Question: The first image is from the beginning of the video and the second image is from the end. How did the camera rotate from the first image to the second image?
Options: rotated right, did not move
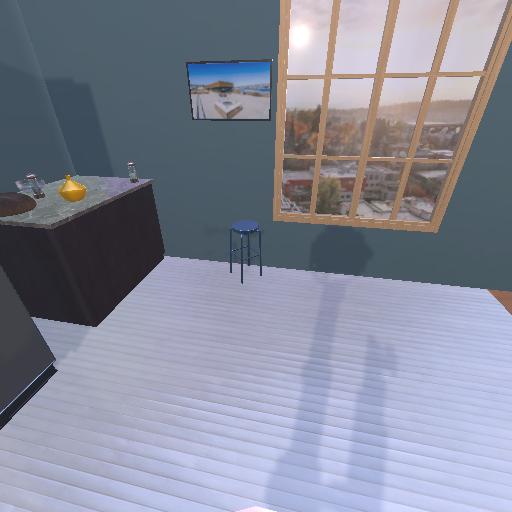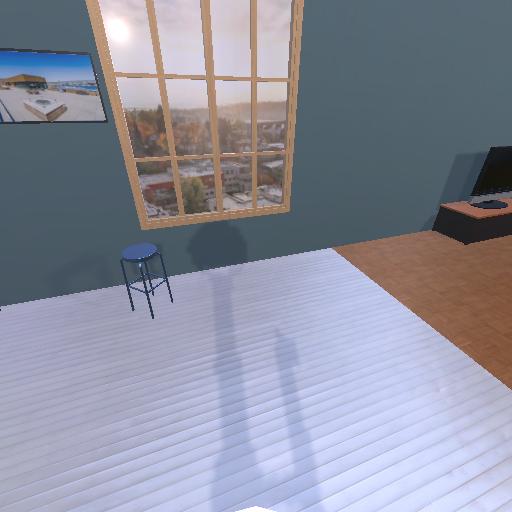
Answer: rotated right